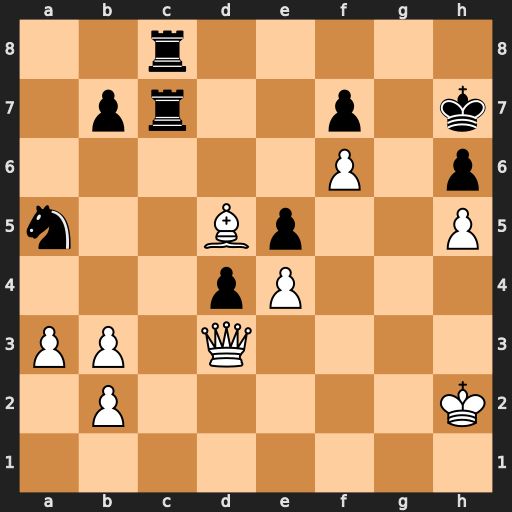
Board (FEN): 2r5/1pr2p1k/5P1p/n2Bp2P/3pP3/PP1Q4/1P5K/8
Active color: w
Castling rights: -
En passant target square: -
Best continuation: Qg3 Rc2+ Kh3 Rg8 Qxe5